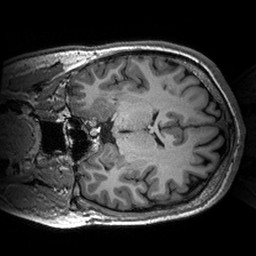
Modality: T1w
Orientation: coronal
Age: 25
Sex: male
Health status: healthy
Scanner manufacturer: siemens
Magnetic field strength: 3 T
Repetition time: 2.53 s
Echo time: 0.00288 s